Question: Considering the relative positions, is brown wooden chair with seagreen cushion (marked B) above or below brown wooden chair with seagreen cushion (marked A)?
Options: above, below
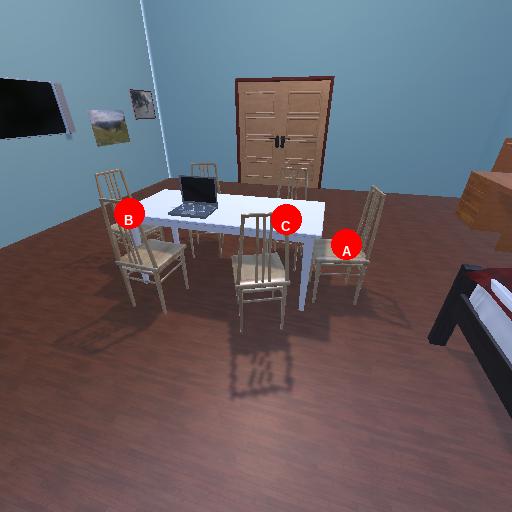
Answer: above